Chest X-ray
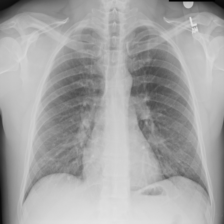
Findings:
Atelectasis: negative
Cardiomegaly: negative
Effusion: negative
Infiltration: negative
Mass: negative
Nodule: negative
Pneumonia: negative
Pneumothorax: negative
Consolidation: negative
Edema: negative
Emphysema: negative
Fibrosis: negative
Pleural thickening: negative
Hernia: negative